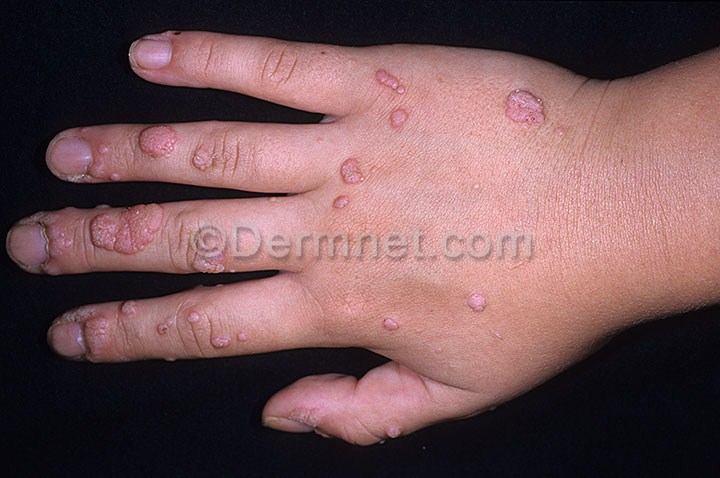
Disease: Warts Molluscum and other Viral Infections